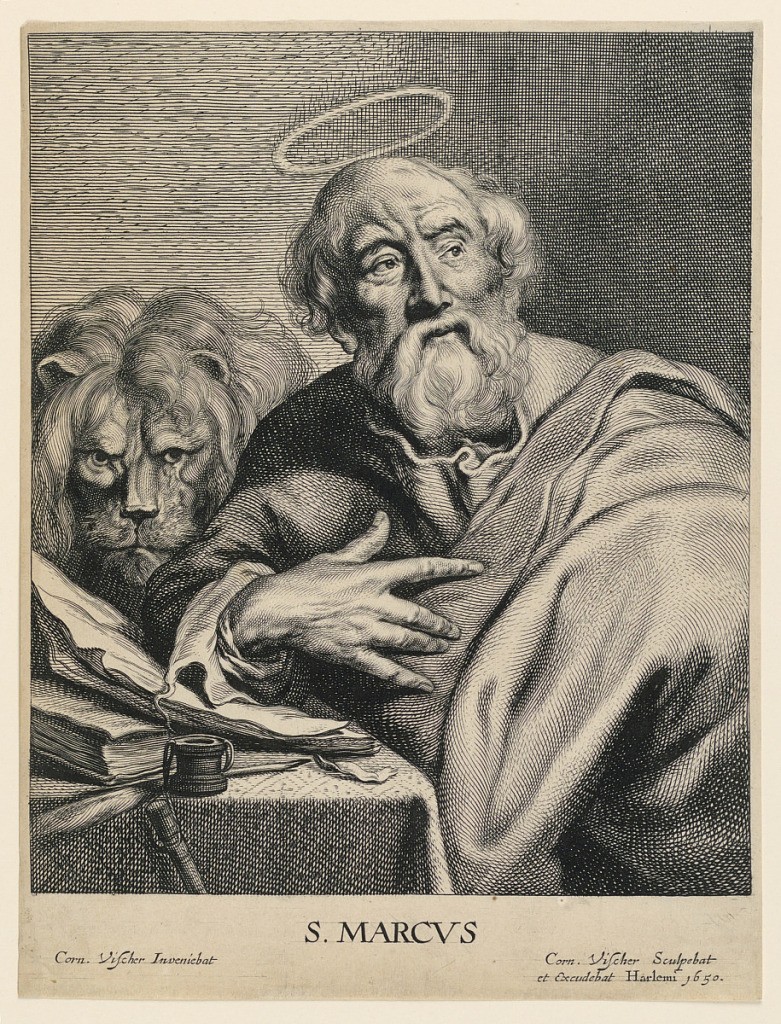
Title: St. Mark (S.Marcvs)
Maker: Cornelis Visscher, Netherlandish, 1629-1658
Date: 1650
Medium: Engraving on off-white laid paper
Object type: Print
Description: St. Mark is presented seated at a table on which his pen, ink pot, book and papers are placed. He holds his hand to his chest and looks toward the right. He is accompanied by his attribute, the lion who appears at left, just behind the Saint's shoulder.